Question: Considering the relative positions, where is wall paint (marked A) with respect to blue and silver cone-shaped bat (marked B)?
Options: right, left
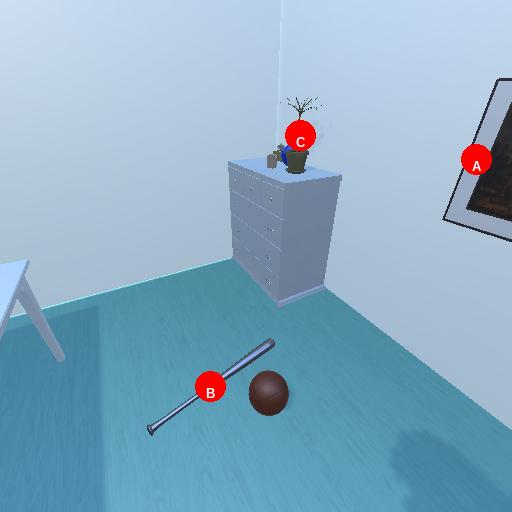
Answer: right